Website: bh-photo
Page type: address-validator
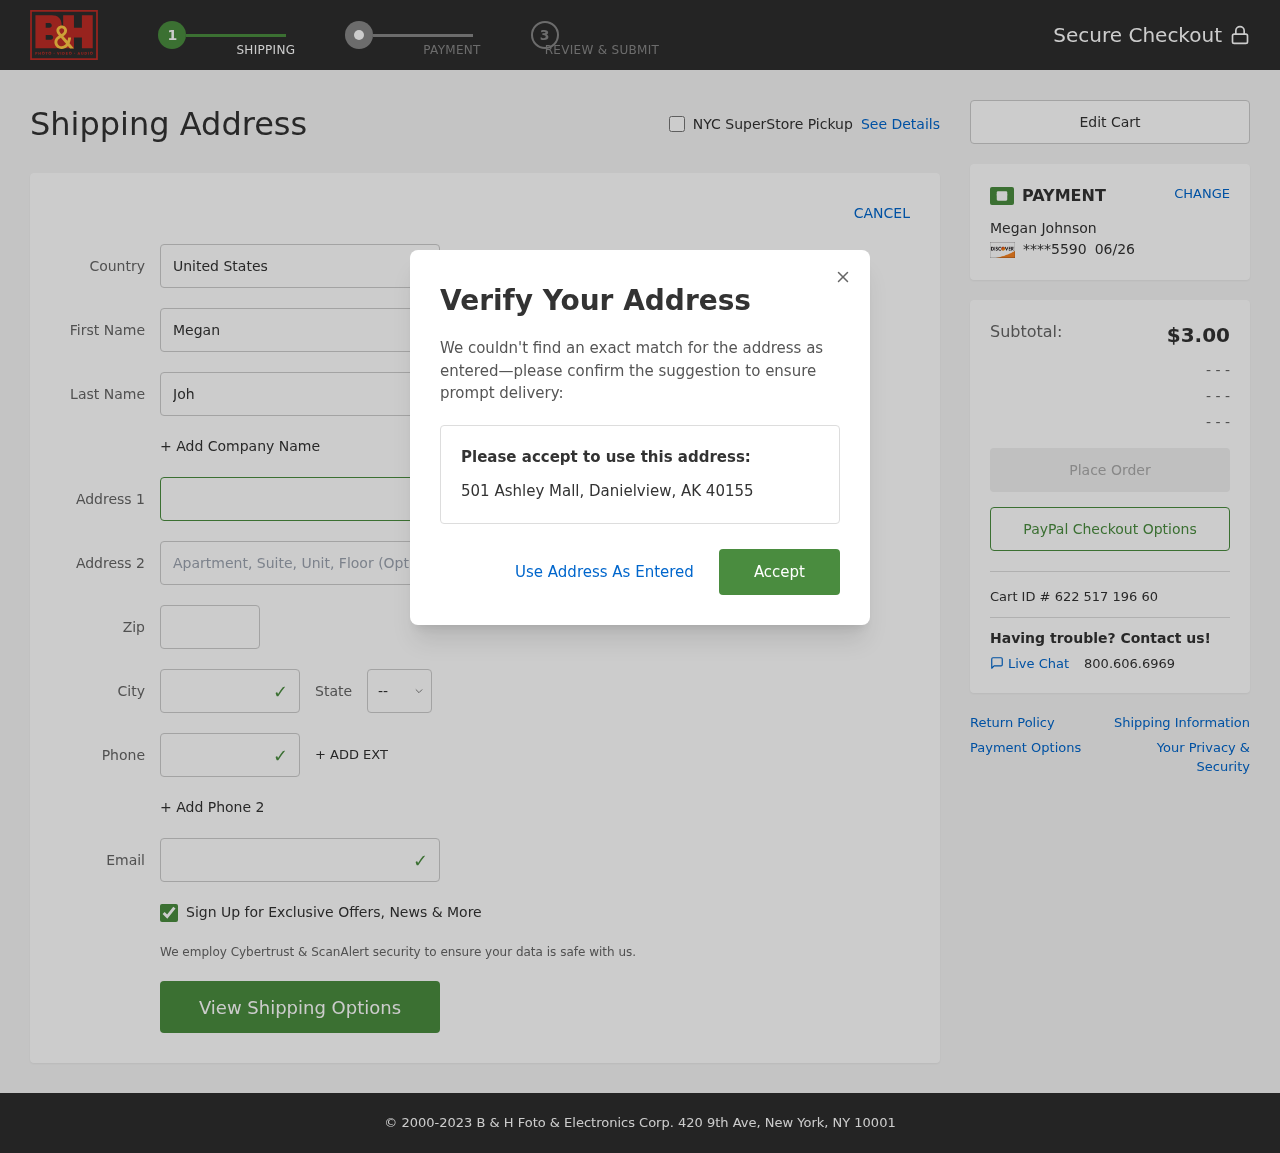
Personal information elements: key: PII_CARD_EXPIRY
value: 06/26
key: PII_CARD_LAST4
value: ****5590
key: PII_CITY
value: Danielview
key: PII_COUNTRY
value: United States
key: PII_EMAIL
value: megan.johnson@gmail.com
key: PII_FIRSTNAME
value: Megan
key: PII_FULLNAME
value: Megan Johnson
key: PII_LASTNAME
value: Johnson
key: PII_PHONE
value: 7765421028
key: PII_POSTCODE
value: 40155
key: PII_STATE_ABBR
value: AK
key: PII_STREET
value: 501 Ashley Mall
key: PII_CITY_STATE_ZIP
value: Danielview, AK 40155
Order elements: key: ORDER_SUBTOTAL
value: $3.00
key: ORDER_ID
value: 622 517 196 60